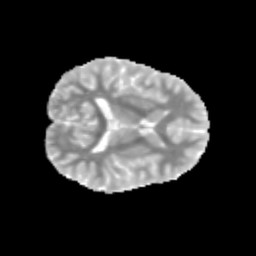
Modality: MD
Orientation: axial
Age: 10
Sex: female
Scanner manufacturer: siemens
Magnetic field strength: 3 T
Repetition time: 3.8 s
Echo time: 0.07 s